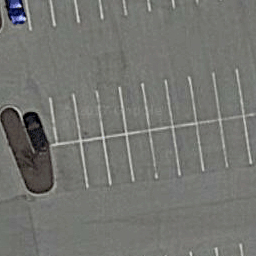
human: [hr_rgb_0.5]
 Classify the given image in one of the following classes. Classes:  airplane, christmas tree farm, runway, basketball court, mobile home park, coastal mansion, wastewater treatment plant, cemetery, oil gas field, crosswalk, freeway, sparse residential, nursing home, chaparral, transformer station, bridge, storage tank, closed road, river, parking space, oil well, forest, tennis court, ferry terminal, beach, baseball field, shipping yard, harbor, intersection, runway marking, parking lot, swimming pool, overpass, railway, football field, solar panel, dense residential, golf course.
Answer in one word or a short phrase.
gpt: parking space